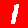
Digit: 1